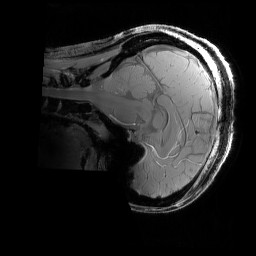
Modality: PDw
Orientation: sagittal
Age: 24
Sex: female
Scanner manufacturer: siemens
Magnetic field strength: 6.98 T
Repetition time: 1.78 s
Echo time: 0.00386 s